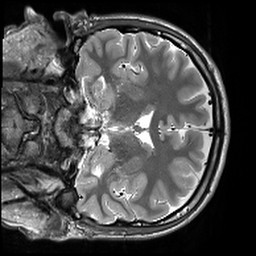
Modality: T2w
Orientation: coronal
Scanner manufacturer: siemens
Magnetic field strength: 3 T
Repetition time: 10.64 s
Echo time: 0.05 s